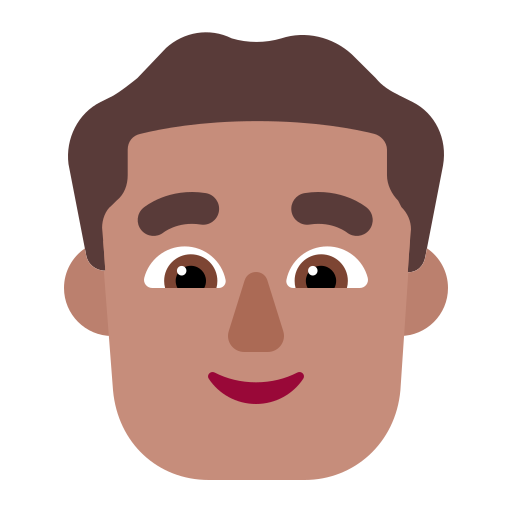
man flat